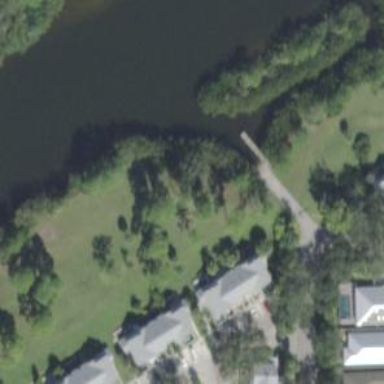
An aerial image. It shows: Dock by the waterway.